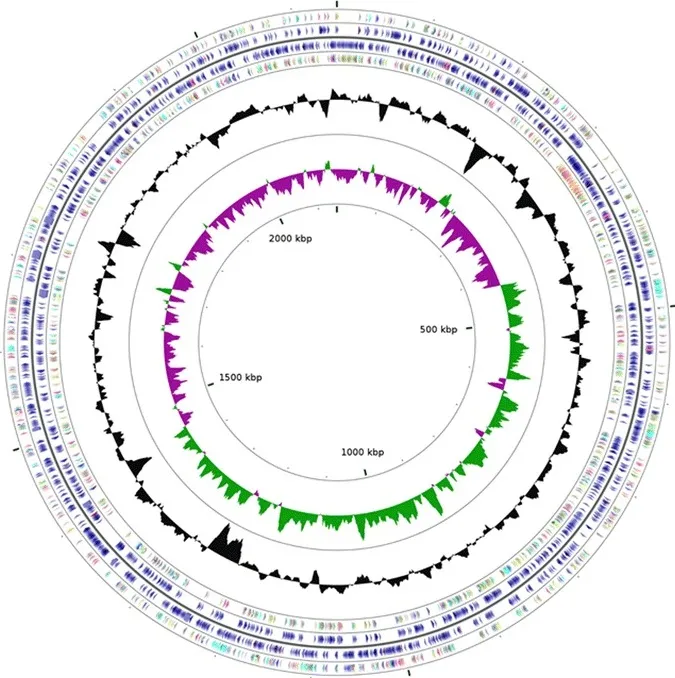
Circular map of N. lactamica Y92-1009 genome and features generated with Cgview Comparison Tool. The arrows in the outermost ring indicate putative genes (with the arrow indicating the 5' to 3' direction on the positive strand. ) identified and assigned to Clusters of Orthologous Groups (COGs). The 20 COG categories are indicated by different colours from Red to Grey according to the colour key. The second and third rings indicate regions containing coding sequence (Blue), tRNA (Orange), and other RNAs (Grey), with the second ring running 5' to 3' (positive strand) and the third ring running 3'to 5' (negative strand). The fourth ring indicates open reading frames assigned as COGs and encoded on the negative strand. The fifth, black, graph ring displays GC content while the last ring (purple and green) shows positive (Green) and negative (Purple) GC skew.
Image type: chart (chart)